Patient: sex M, age 31
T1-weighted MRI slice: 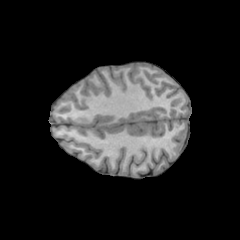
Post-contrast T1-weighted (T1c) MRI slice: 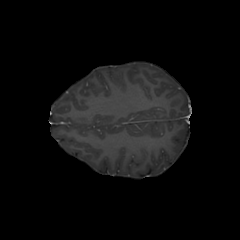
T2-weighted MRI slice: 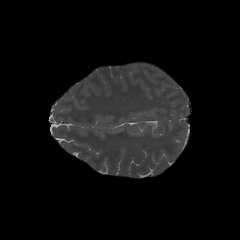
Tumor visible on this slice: no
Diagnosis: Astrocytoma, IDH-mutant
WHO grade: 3